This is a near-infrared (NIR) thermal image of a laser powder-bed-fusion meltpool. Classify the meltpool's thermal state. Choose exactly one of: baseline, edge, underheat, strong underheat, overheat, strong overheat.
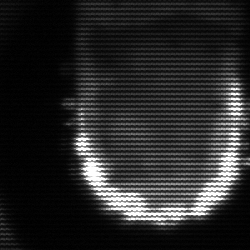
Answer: baseline